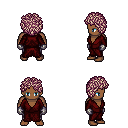
a pixel art fantasy rpg character, male body template, human, dark skin, red robe, metal pants, white blonde curly afro hairstyle, metal gloves, four views (front, back, left, right), 2x2 character sprite sheet, small pixel art, hard edges, no anti-aliasing